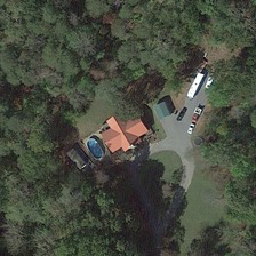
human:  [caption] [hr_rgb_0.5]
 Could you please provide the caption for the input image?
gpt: Next to an old house in a dark red mountain, there are five cars of different colors

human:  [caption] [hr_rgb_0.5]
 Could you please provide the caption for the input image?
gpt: Next to an old house in a deep red mountain, five cars of different colors were parked

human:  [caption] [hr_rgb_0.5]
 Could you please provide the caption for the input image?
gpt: A car of different colors was parked next to an old red mountain old house

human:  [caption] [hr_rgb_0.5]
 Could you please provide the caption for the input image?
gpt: There are five different colors in the dark red mountains.

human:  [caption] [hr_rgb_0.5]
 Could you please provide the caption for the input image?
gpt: Beside an old house on a deep red mountain, five different colour cars were parked